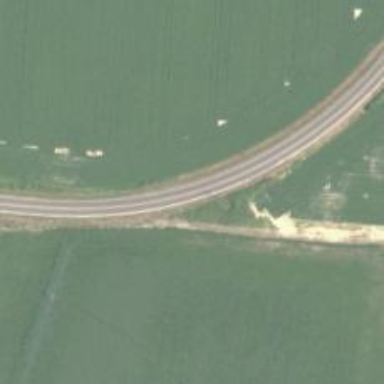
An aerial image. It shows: Tertiary road.